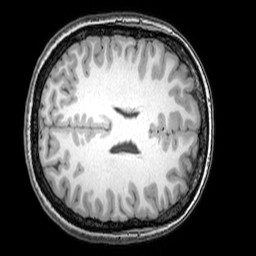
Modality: T1w
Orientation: axial
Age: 23
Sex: female
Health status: healthy
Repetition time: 0.081 s
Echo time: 0.037 s